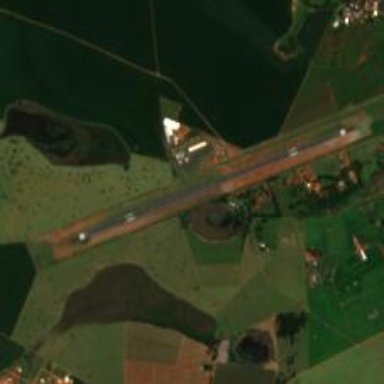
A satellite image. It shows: Runway at airport.